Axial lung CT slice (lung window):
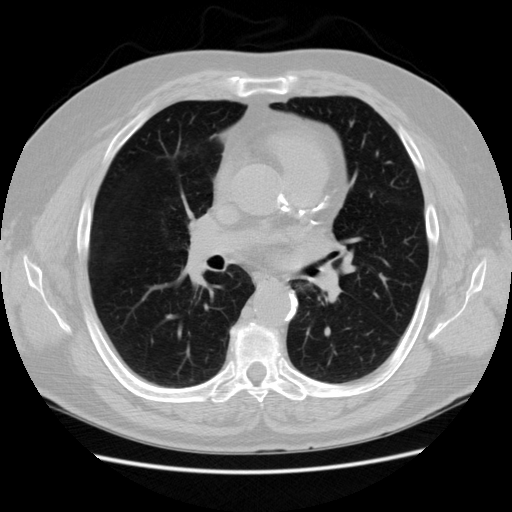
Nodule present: no